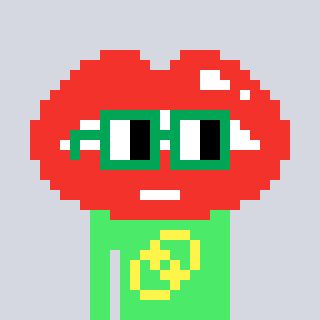
a pixel art character with square green glasses, a lips-shaped head and a teal-colored body on a cool background